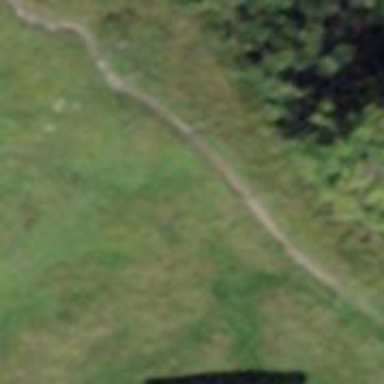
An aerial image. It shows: Path with excellent visibility for trail.